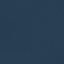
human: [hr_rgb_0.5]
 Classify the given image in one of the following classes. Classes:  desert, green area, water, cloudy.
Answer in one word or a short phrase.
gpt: water